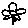
Label: flower